Question: I am working with the WMI Code Creator and the code looks to work properly from the app. HOWEVER, It comes up with errors internal of my code that I cant seem to shake. Am I supposed to have a reference for this to work? if so where can I get it?
'''
public class MyWMIQuery
{
public static void Main()
{
try
{
ManagementObjectSearcher searcher =
new ManagementObjectSearcher("root\CIMV2\Security\MicrosoftVolumeEncryption",
"SELECT * FROM Win32_EncryptableVolume");
foreach (System.Management.ManagementObject queryObj in searcher.Get())
{
Console.WriteLine("-----------------------------------");
Console.WriteLine("Win32_EncryptableVolume instance");
Console.WriteLine("-----------------------------------");
Console.WriteLine("ProtectionStatus: {0}", queryObj["ProtectionStatus"]);
}
}
catch (ManagementException e)
{
MessageBox.Show("An error occurred while querying for WMI data: " + e.Message);
}
}
}
'''
<URL>
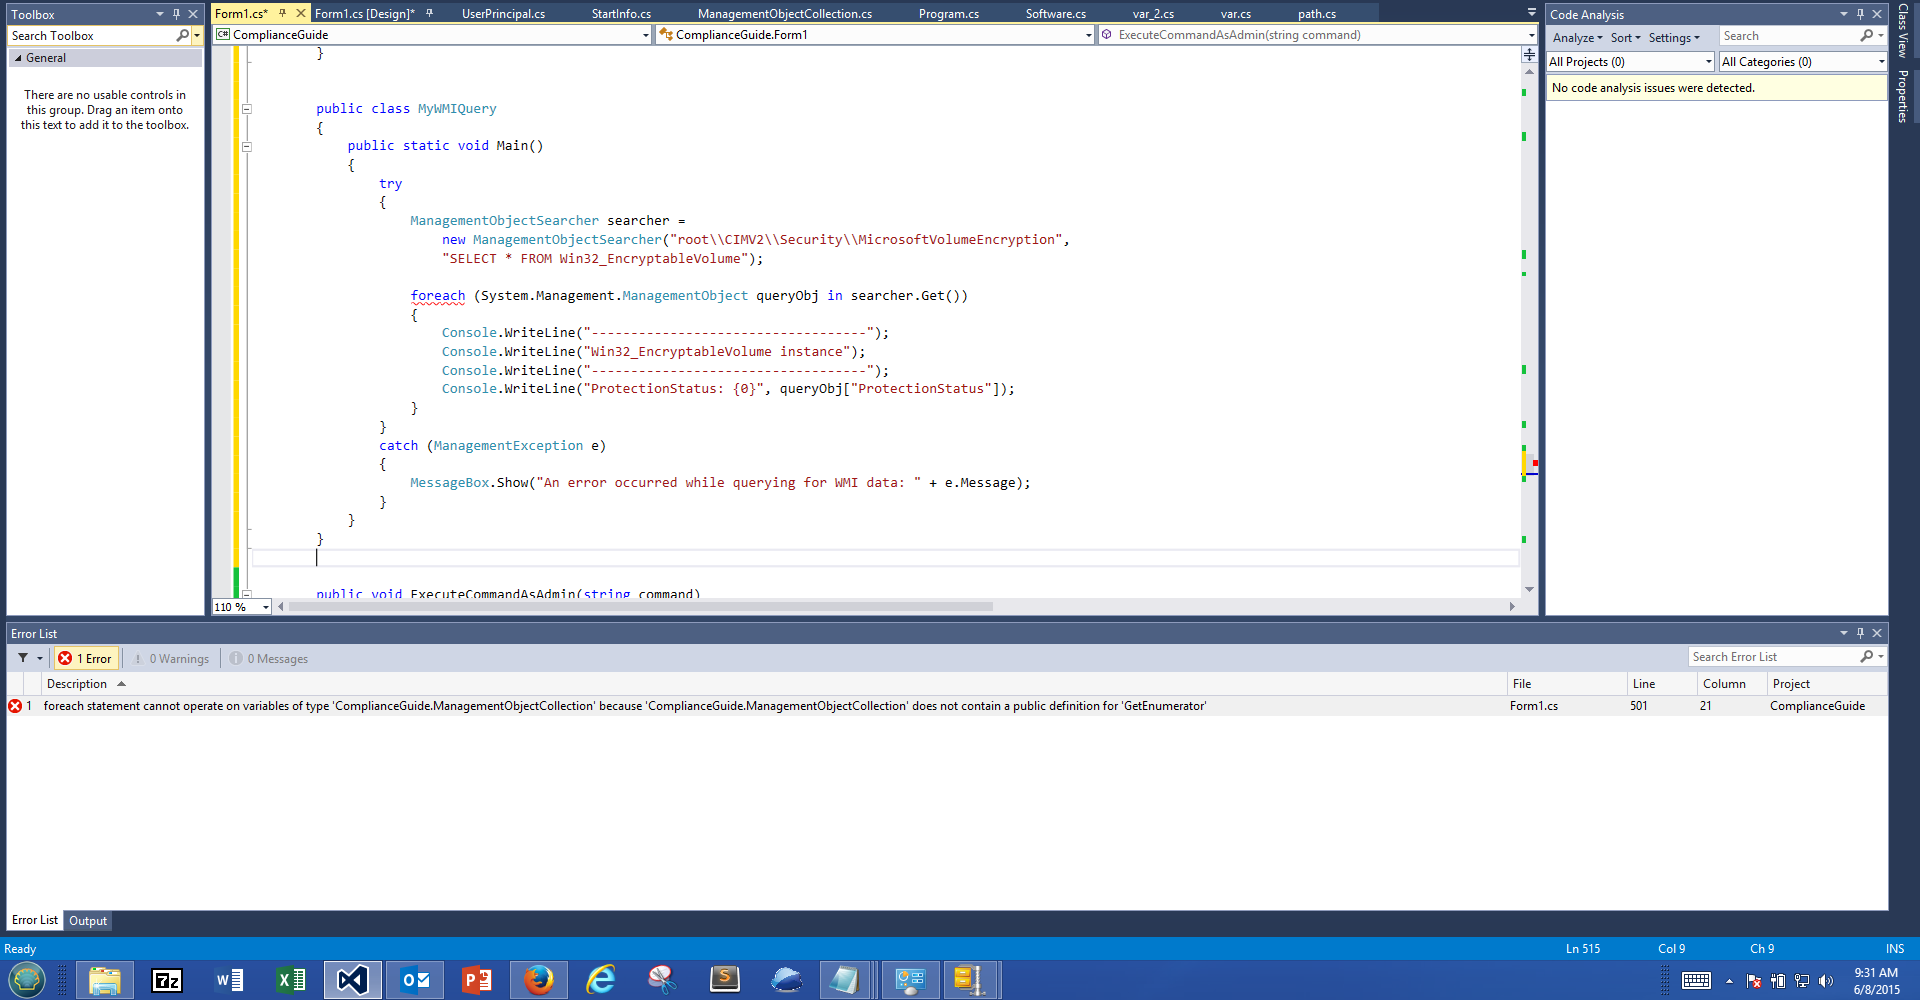
Answer: If you search the MSDN for 'ManagementObjectSearcher' you get <URL>. On every MSDN page for a .NET class you will see two pieces of information at the top of the page.
> : System.Management
: System.Management (in System.Management.dll)
The first line tells you that you need to add 'using System.Management;' or do 'System.Management.ManagementObjectSearcher' if you want to reference the object.
The second line tells you your project must reference the file 'System.Management.dll' for your code to be able to find the class. If you search in the <URL> in the list.

---
The second part of your problem is you have a class called 'ComplianceGuide.ManagmentObject' in your project and Visual Studio is picking that reference up instead of 'System.Management.ManagementObject', replace your foreach with
'''
foreach (System.Management.ManagementObject queryObj in searcher.Get())
'''
to force it to use the correct class.